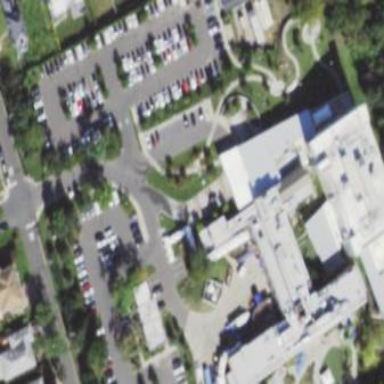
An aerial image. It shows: Hospital providing healthcare services.